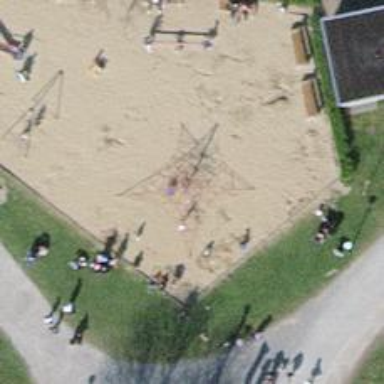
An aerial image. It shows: Playground featuring climbing frame.